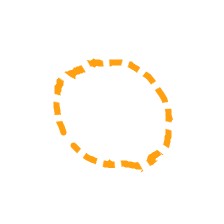
Shape: circle